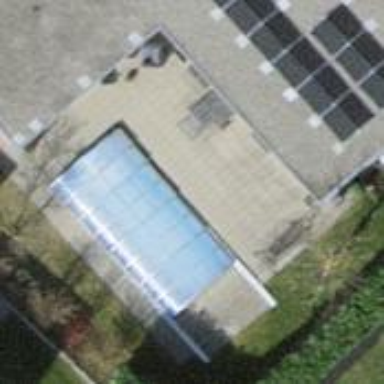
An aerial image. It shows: Swimming pool located in leisure land.